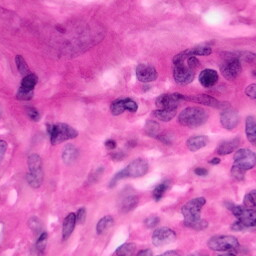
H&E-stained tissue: Pancreatic